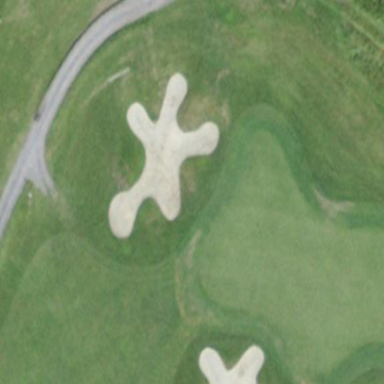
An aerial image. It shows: Sand bunker on golf course.